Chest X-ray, PA view. Patient: 29 years old, sex M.
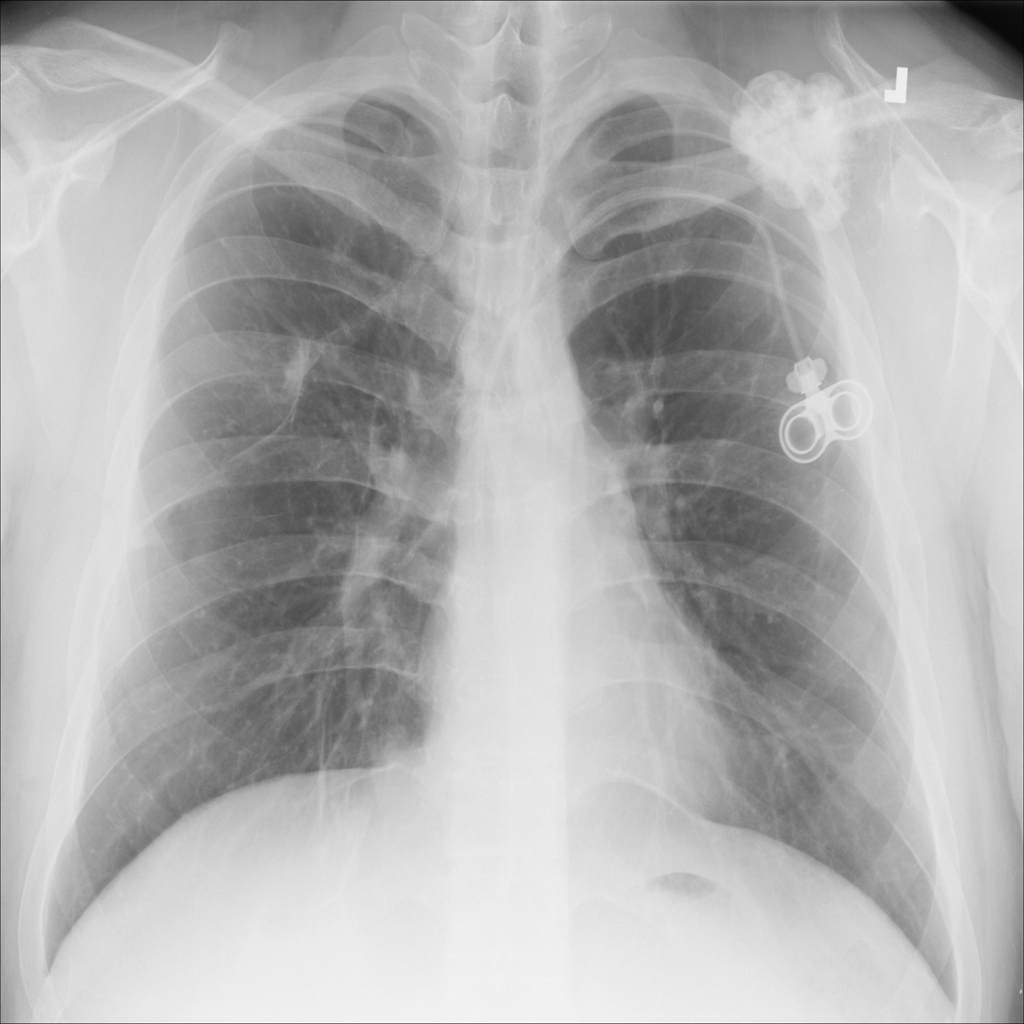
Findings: No Finding